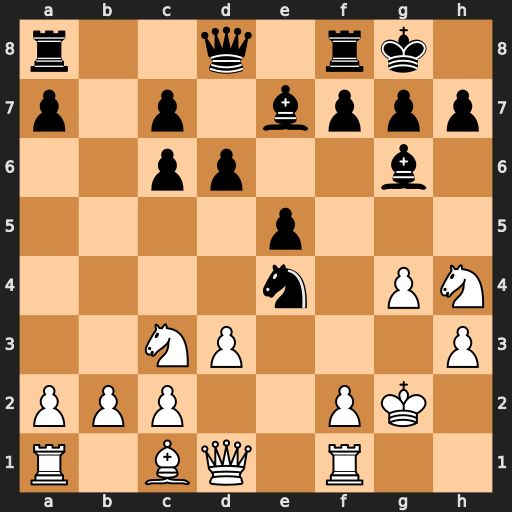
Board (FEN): r2q1rk1/p1p1bppp/2pp2b1/4p3/4n1PN/2NP3P/PPP2PK1/R1BQ1R2
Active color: w
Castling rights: -
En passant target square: -
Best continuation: Nxg6 Nxc3 Nxe7+ Qxe7 bxc3